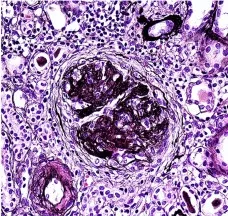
B. Advanced lesion with diffuse interstitial fibrosis and sclerotic glomerulus. IgAN was confirmed by immunofluorescence. No swollen podocytes indicative of FD are seen (Jones methenamine silver stain; high power field).
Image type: pathology (h&e)